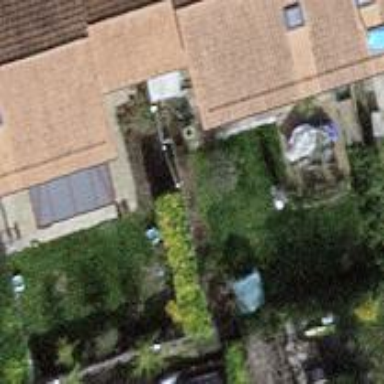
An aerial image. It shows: Garden enclosed by fence.